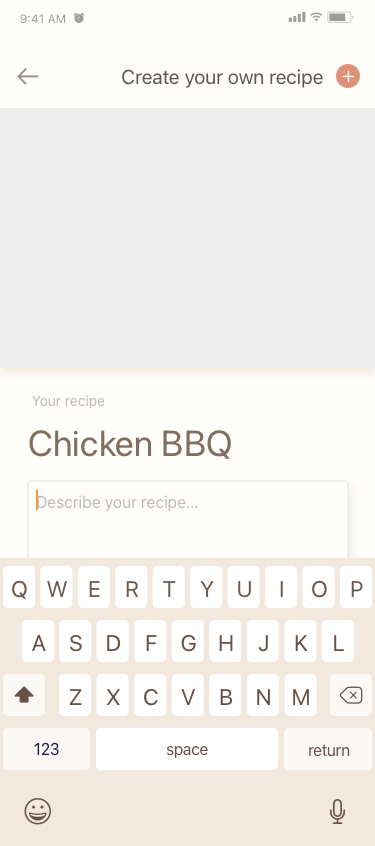
Text in this UI design:
Type something
Chicken BBQ
Describe your recipe…